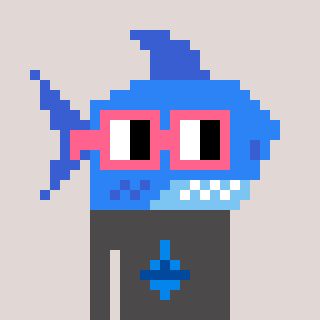
a pixel art character with square pink glasses, a shark-shaped head and a grayscale-colored body on a warm background